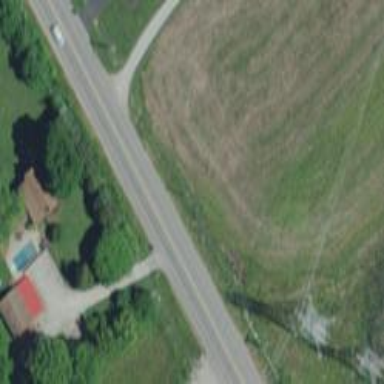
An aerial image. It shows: Secondary road.